Question: Hi
I have a 'UITableView' in my class and when i tried to load the contents am getting a screen like this

Below the white box am not able to see the horizodal separator line , Please help me.
My code:
'''
- (NSInteger)numberOfSectionsInTableView:(UITableView *)tableView
{
return 1; //count of section
}
- (NSInteger)tableView:(UITableView *)tableView numberOfRowsInSection:(NSInteger)section {
return [names count]; //count number of row from counting array hear cataGorry is An Array
}
- (UITableViewCell *)tableView:(UITableView *)tableView
cellForRowAtIndexPath:(NSIndexPath *)indexPath
{
static NSString *MyIdentifier = @"service";
UITableViewCell *cell = [tableView dequeueReusableCellWithIdentifier:MyIdentifier];
if (cell == nil)
{
cell = [[UITableViewCell alloc] initWithStyle:UITableViewCellStyleDefault
reuseIdentifier:MyIdentifier]
;
}
// Here we use the provided setImageWithURL: method to load the web image
// Ensure you use a placeholder image otherwise cells will be initialized with no image
cell.imageView.frame=CGRectMake(5,10,50,60);
cell.imageView.image=[imaages objectAtIndex:indexPath.row];
cell.textLabel.text = [names objectAtIndex:indexPath.row];
cell.backgroundColor=[UIColor clearColor];
return cell;
}
- (CGFloat)tableView:(UITableView *)tableView heightForRowAtIndexPath:(NSIndexPath *)indexPath
{
return 80;
}
- (void)tableView:(UITableView *)tableView didSelectRowAtIndexPath:(NSIndexPath *)indexPath{
}
'''
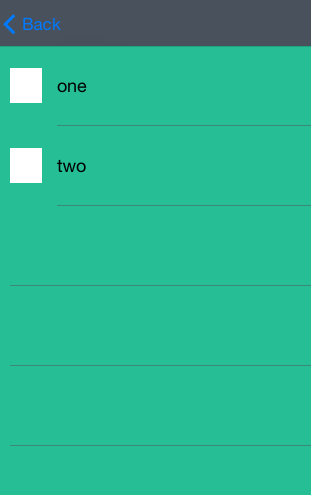
Answer: write in your view did load
In iOS 7 and later, cell separators do not extend all the way to the edge of the table view.This property sets the default inset for all cells in the table, much like rowHeight sets the default height for cells. It is also used for managing the "extra" separators drawn at the bottom of plain style tables.
'''
// Do any additional setup after loading the view.
if ([_tableView respondsToSelector:@selector(setSeparatorInset:)]) {
[_tableView setSeparatorInset:UIEdgeInsetsZero];
}
'''